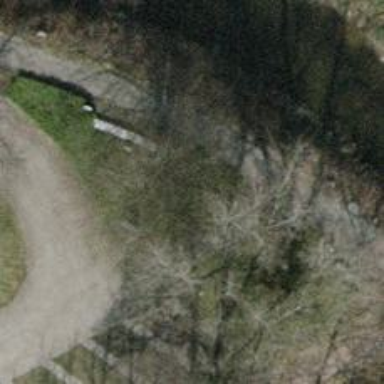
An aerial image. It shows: Concrete bench.